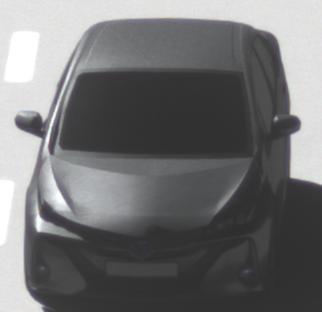
Make: Toyota
Model: Prius 1.8 Plug-In Hybrid
Detailed model: Prius (XW5) Plug-In
Model produced from: 2019/07
Model produced until: 2020/07
Doors: 5
Color: gray
Road condition: dry road
Daytime: midday
Contrast: high contrast